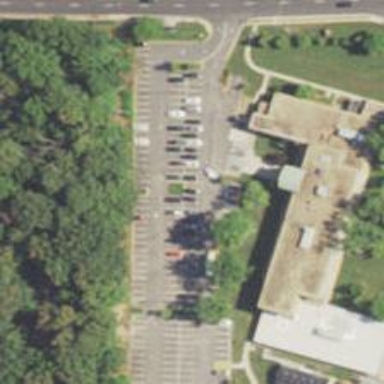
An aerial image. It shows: Parking space is available.